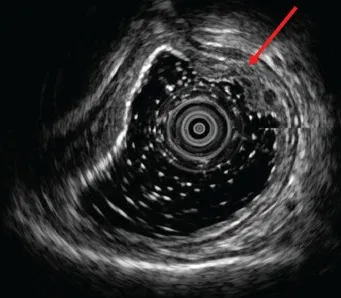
Preoperative endoscopic findings. (D) shows the tumor invading the submucosa on ultrasound gastroscopy. IPCL, intraepithelial papillary capillary loop.
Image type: radiology (ultrasound)